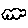
Label: cloud